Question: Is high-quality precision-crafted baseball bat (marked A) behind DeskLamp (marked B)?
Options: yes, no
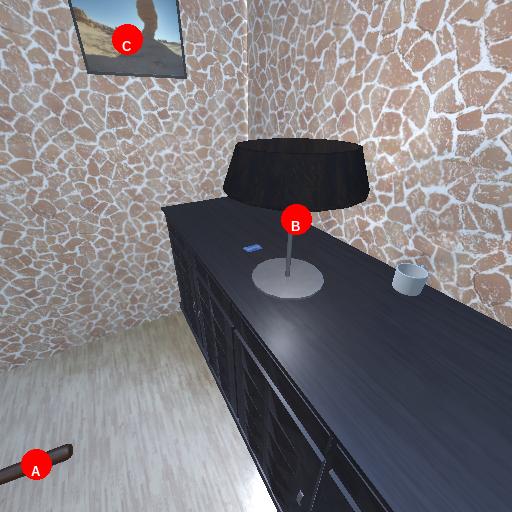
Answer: yes